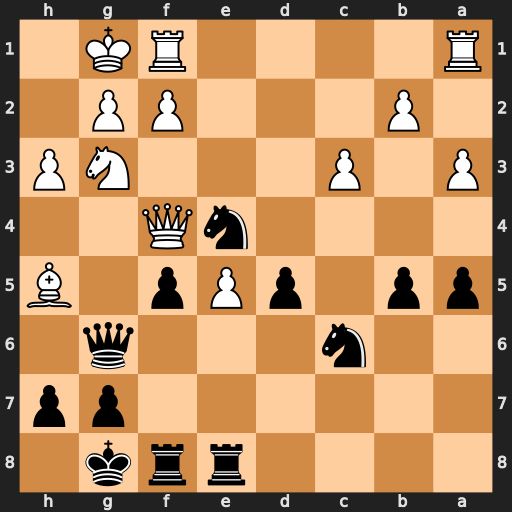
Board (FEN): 4rrk1/6pp/2n3q1/pp1pPp1B/4nQ2/P1P3NP/1P3PP1/R4RK1
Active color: b
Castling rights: -
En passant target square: -
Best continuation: Nxg3 Bxg6 Ne2+ Kh2 Nxf4 Bxe8 Rxe8